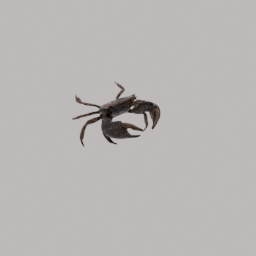
Label: animals